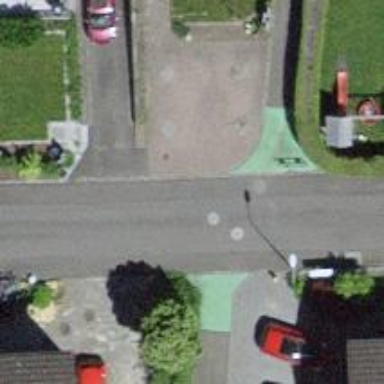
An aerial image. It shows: Marked road crossing.